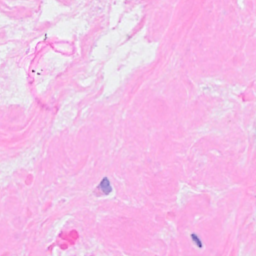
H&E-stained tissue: Breast